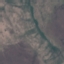
Land use / land cover class: HerbaceousVegetation